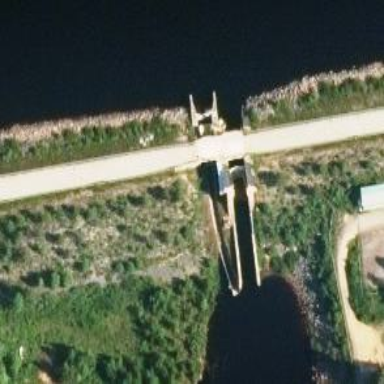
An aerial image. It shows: Hydro power generator.